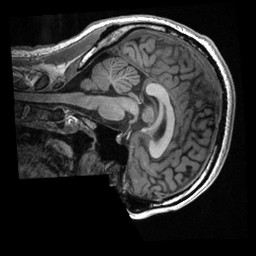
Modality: T1w
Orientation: sagittal
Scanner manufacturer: ge
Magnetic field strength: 3 T
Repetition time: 0.00766 s
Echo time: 0.002936 s